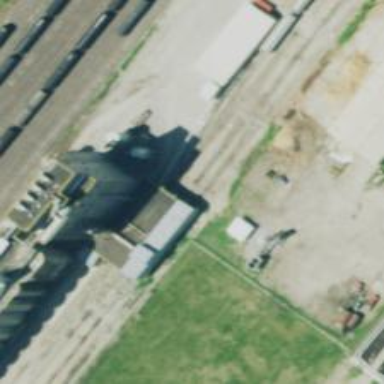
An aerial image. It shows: Railway siding for service.